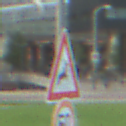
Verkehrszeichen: WildwechselLinks
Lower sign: Geschwindigkeit50
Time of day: MorningAfternoon
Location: Outdoor (Urban)
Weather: PartlyCloudy
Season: NotSpecified
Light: Natural